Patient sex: M
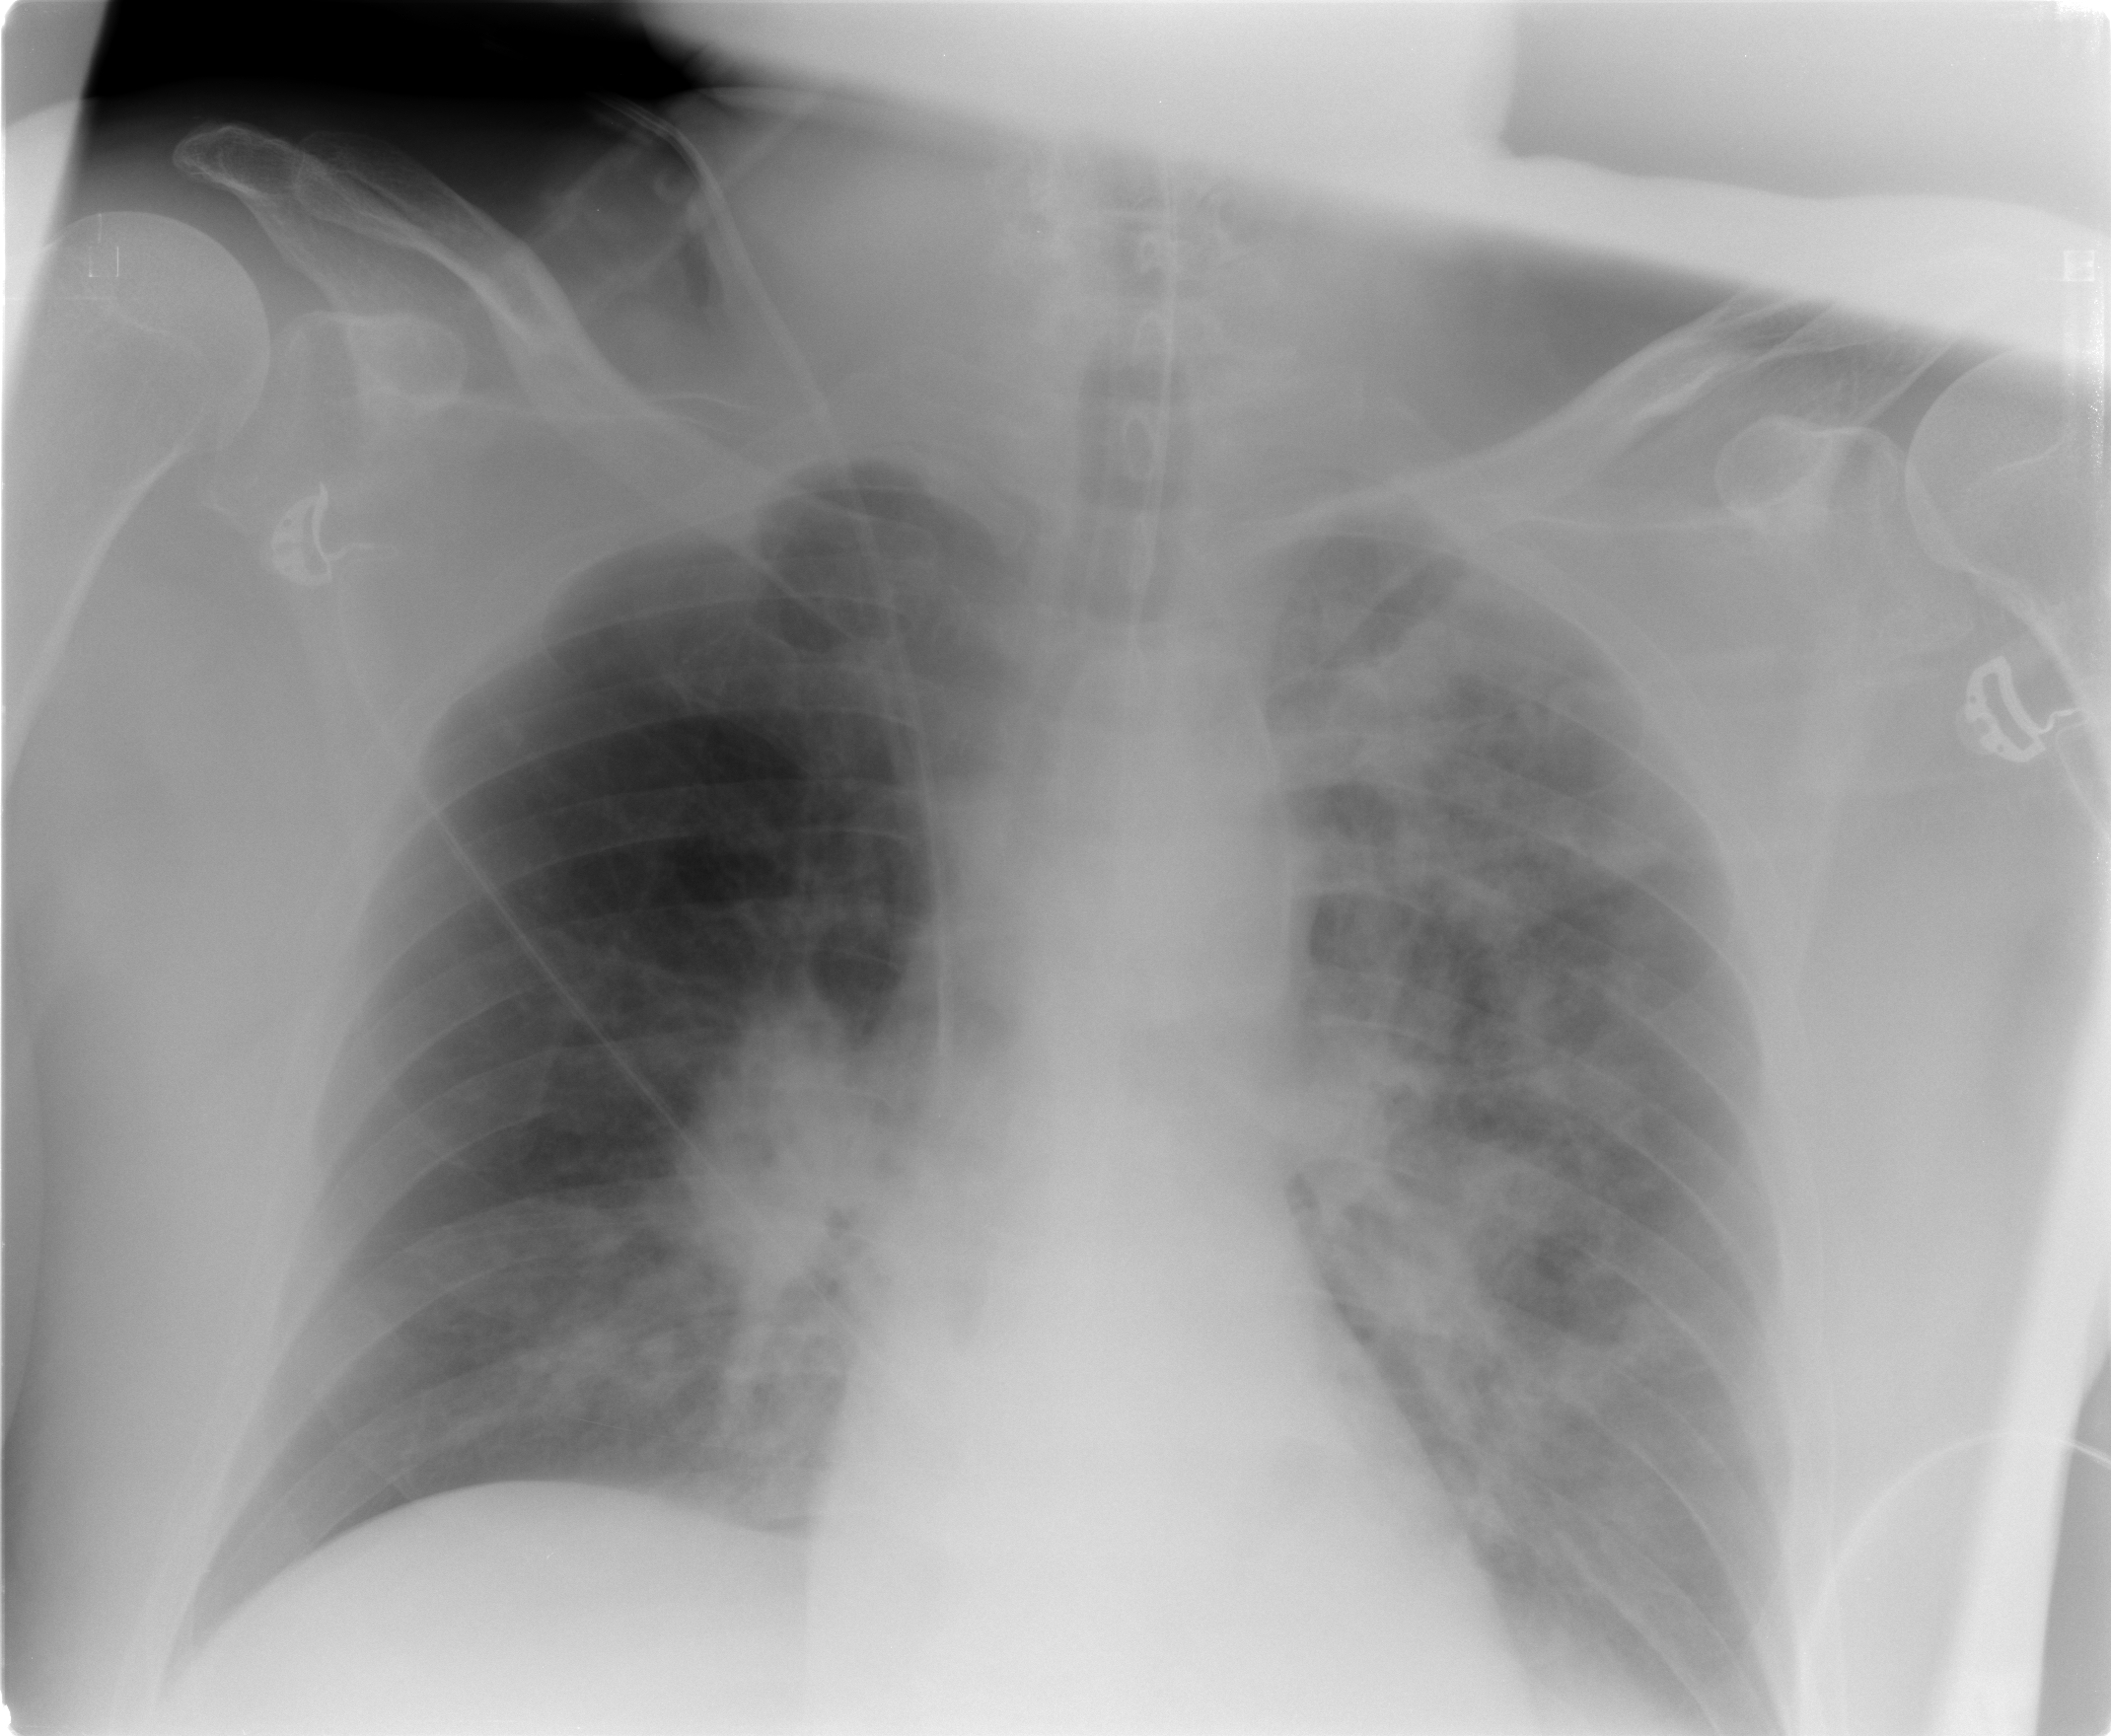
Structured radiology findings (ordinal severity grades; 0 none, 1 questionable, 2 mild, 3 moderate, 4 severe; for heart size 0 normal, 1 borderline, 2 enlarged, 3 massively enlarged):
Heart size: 0
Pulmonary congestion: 0
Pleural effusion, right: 0
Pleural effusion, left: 1
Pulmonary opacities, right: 2
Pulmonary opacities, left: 3
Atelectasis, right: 2
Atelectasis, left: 1